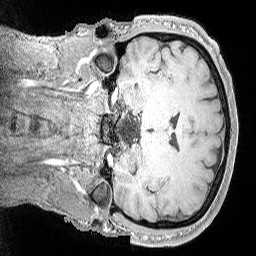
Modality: MP2RAGE
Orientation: coronal
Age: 26
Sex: male
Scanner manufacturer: siemens
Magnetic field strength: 3 T
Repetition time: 5 s
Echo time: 0.00298 s